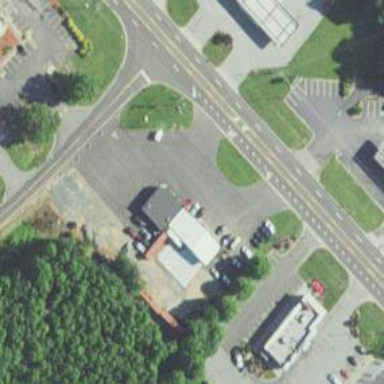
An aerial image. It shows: Convenience shop.